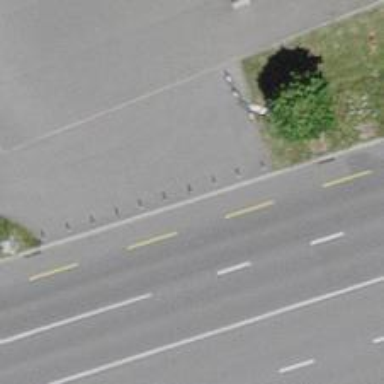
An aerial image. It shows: Bollard.